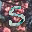
Label: 5